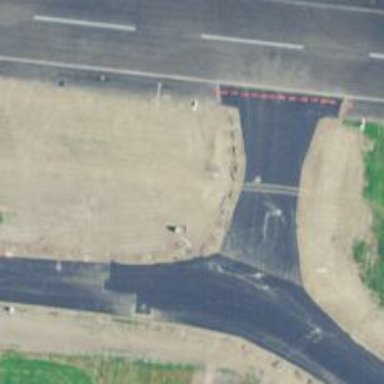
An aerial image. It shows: Image of taxiway at airport.